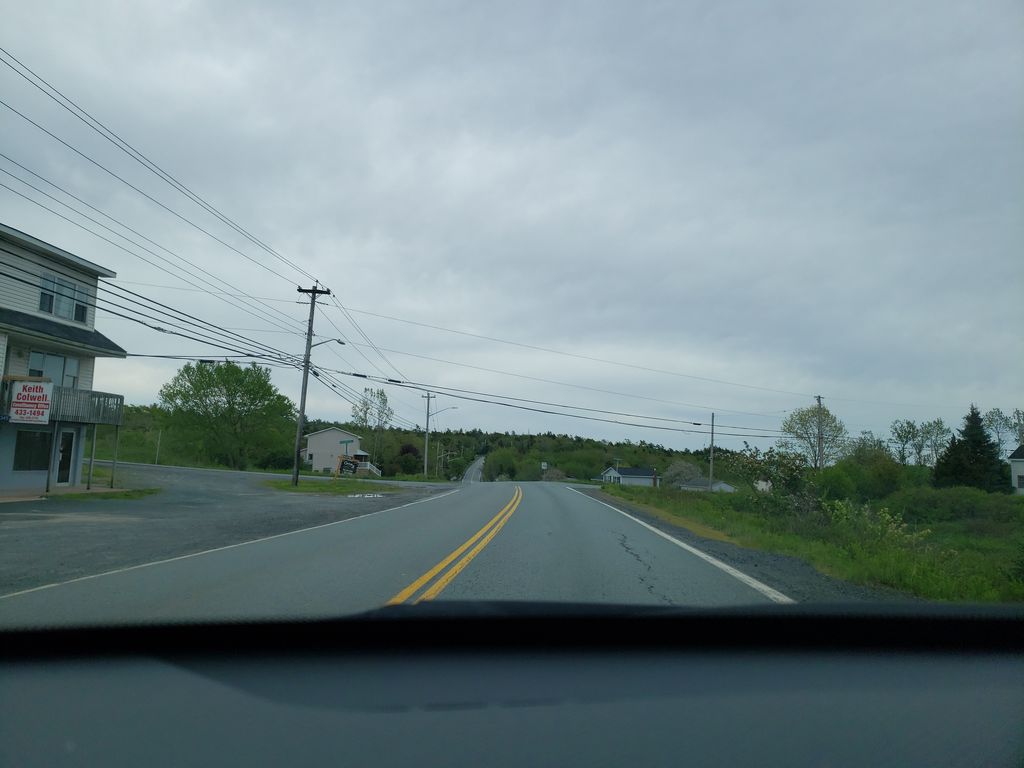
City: halifax